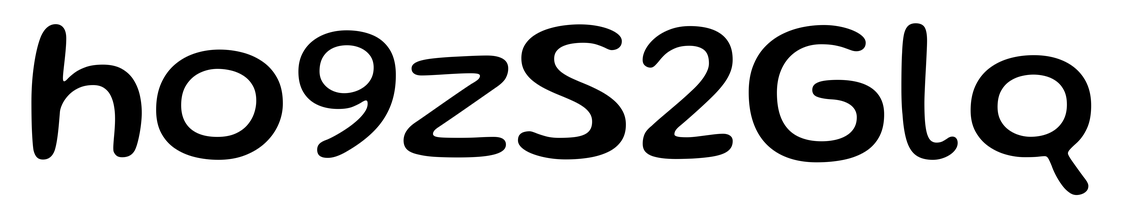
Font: Gluten_Regular